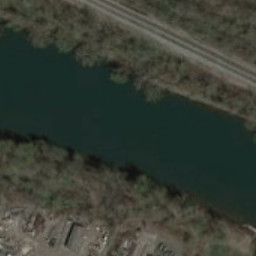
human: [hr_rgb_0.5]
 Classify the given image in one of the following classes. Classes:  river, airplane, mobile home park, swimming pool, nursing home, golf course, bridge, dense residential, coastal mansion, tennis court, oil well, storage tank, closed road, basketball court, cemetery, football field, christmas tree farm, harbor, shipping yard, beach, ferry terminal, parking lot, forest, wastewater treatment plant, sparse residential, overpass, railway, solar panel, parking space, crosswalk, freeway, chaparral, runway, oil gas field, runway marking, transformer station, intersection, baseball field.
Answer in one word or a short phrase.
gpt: river